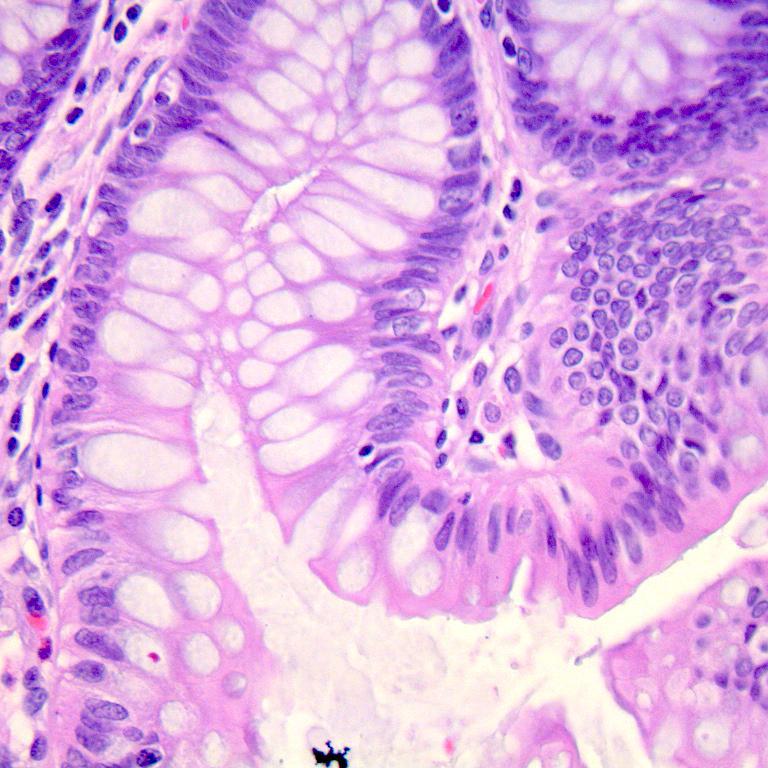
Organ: colon
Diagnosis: benign